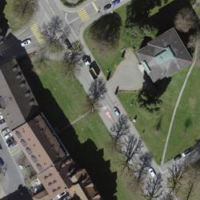
EUNIS habitat code: 54
Species observed at this site:
Fagus sylvatica